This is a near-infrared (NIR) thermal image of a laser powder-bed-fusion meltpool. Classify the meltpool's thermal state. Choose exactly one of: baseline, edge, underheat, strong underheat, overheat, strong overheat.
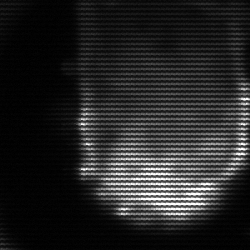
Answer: baseline